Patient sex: M
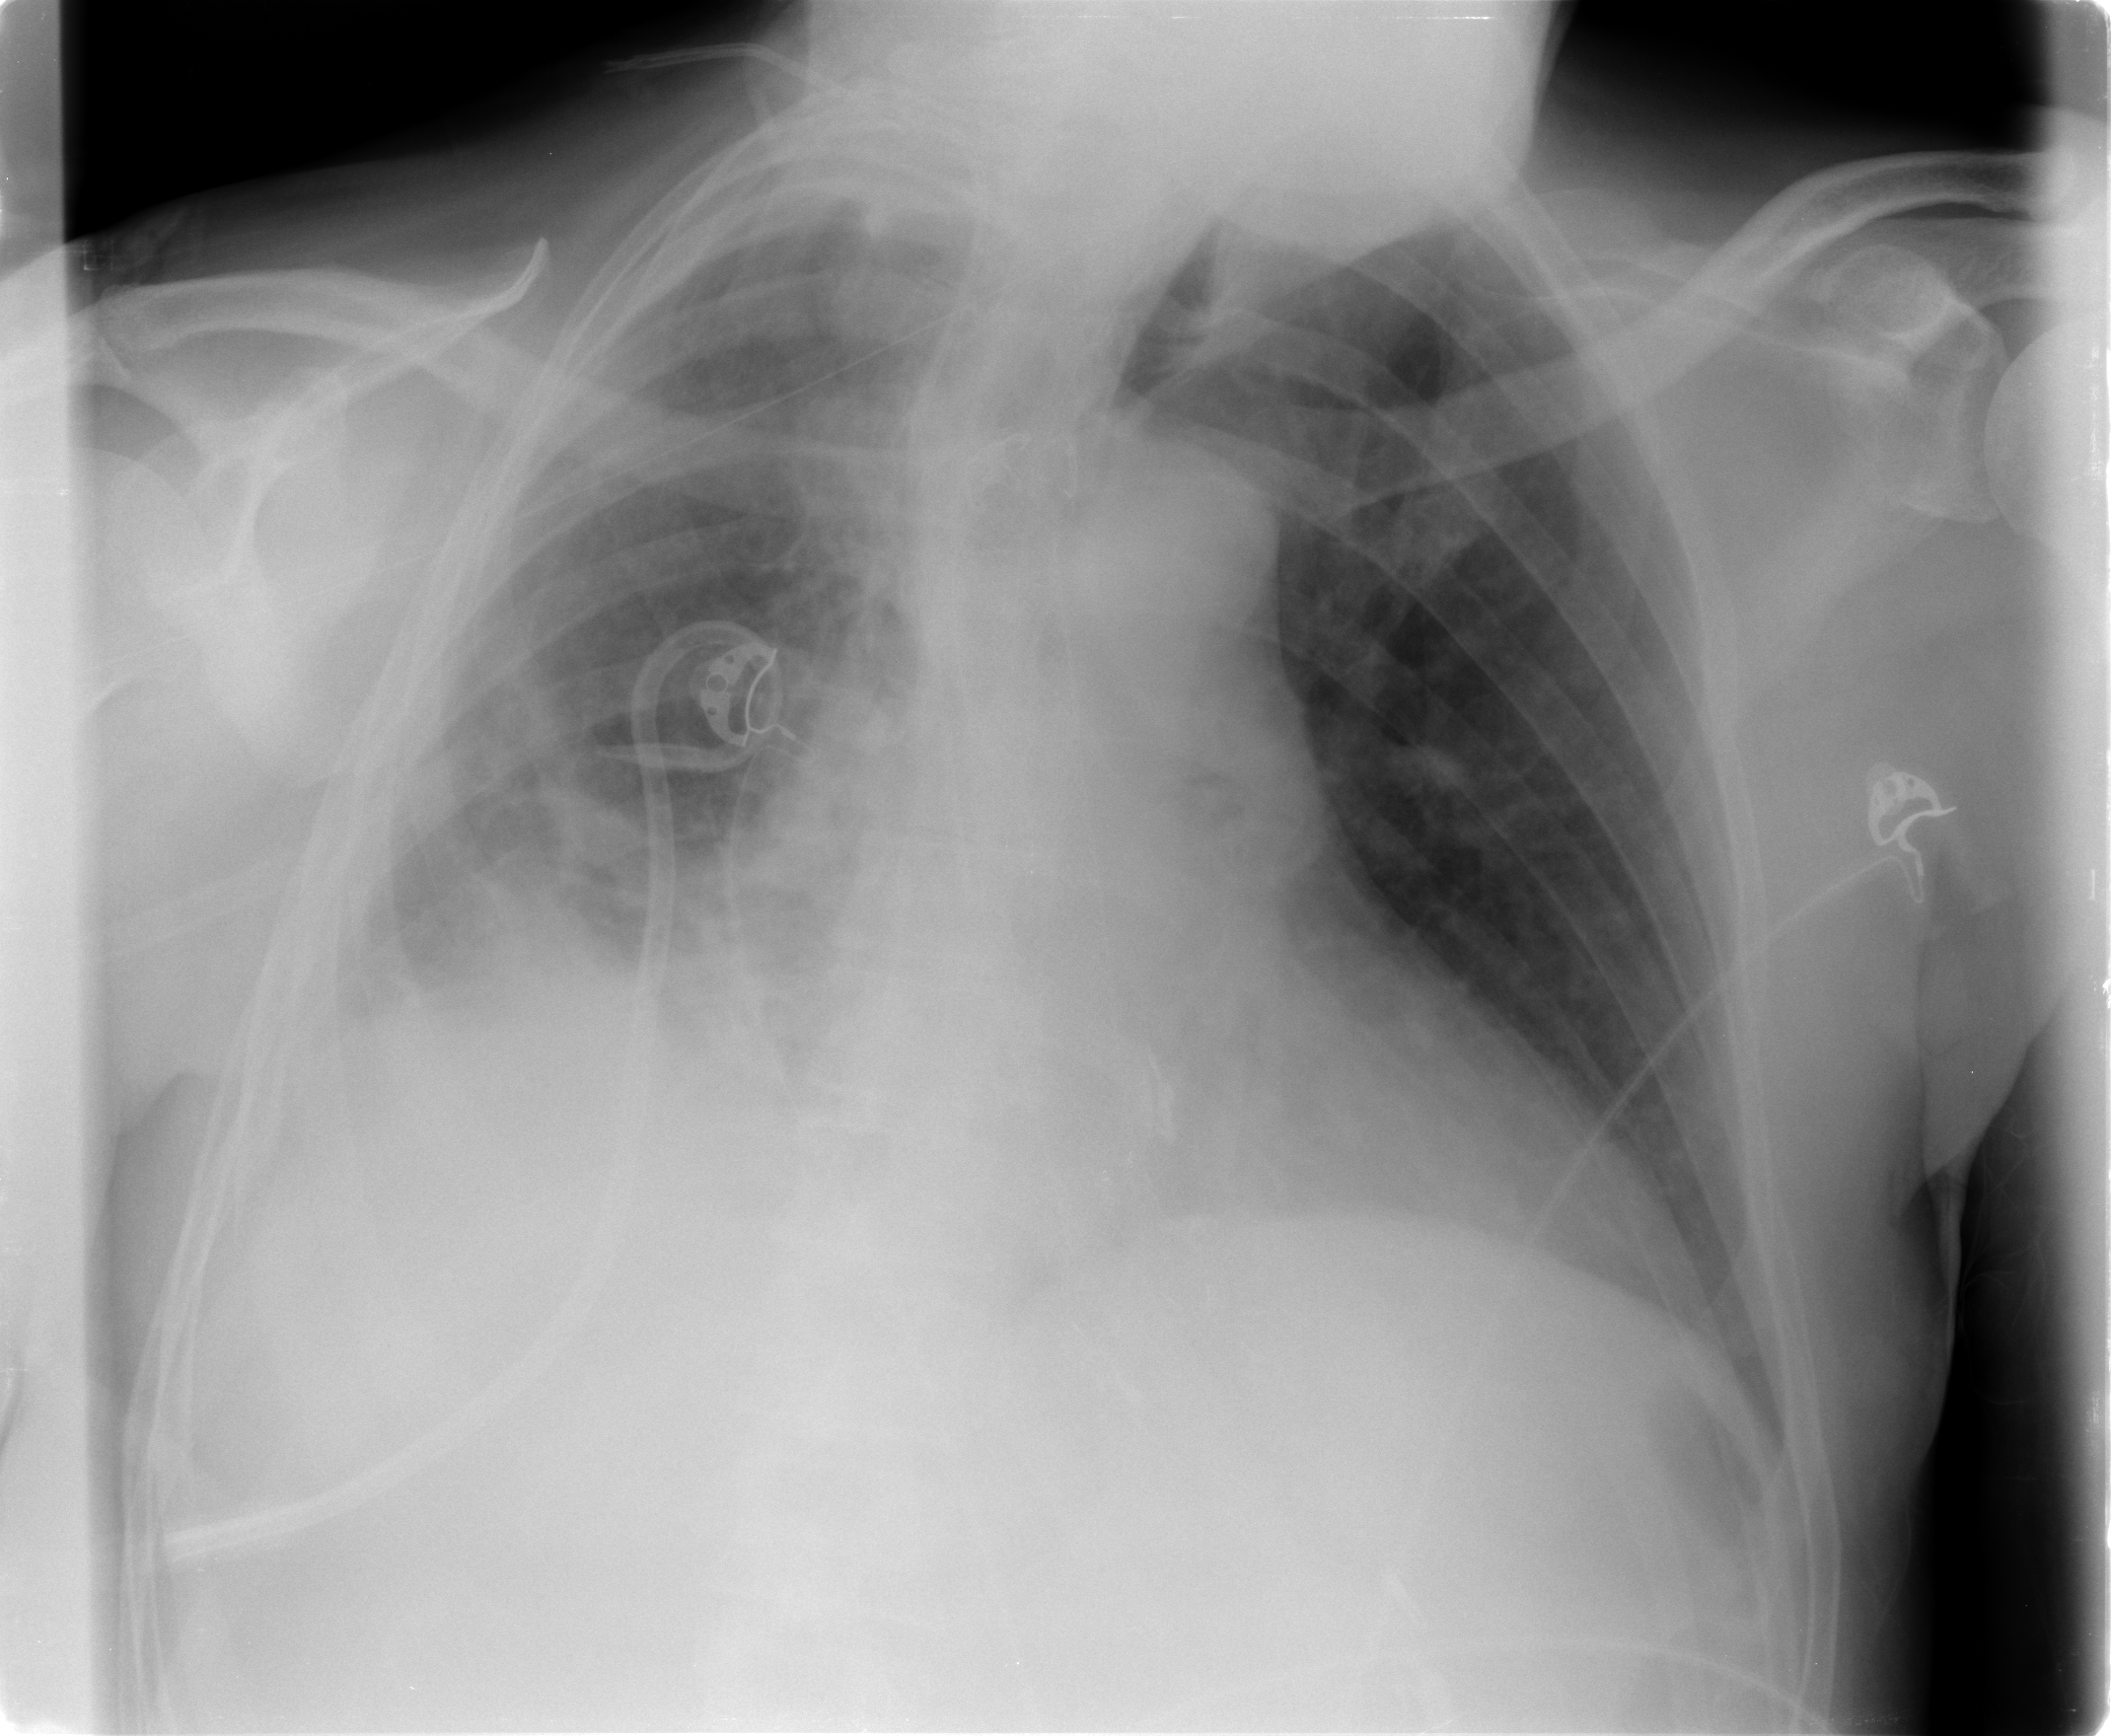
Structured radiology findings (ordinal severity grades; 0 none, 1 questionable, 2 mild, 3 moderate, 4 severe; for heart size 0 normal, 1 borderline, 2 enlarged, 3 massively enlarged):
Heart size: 1
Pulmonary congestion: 0
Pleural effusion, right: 3
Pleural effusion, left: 0
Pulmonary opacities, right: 0
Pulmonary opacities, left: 0
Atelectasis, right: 2
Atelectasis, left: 0